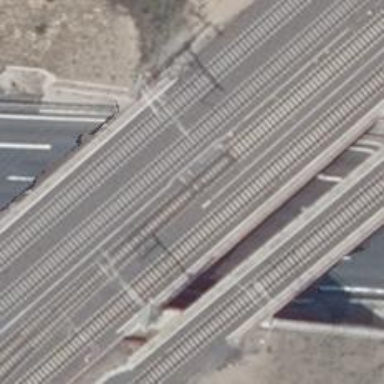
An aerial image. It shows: Bridge with electrified railway tracks featuring contact line.